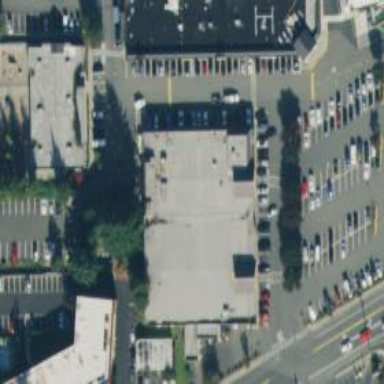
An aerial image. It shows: Commercial building housing supermarket.